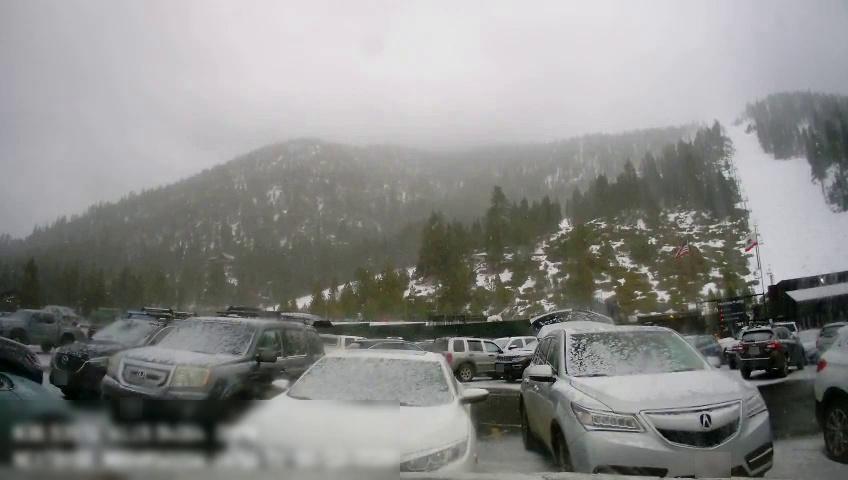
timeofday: Day
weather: Snowy
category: Vehicles | Car
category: Vehicles | Car
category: Vehicles | SUV
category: Vehicles | Truck
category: Vehicles | SUV
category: Vehicles | Car
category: Vehicles | SUV
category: Vehicles | SUV
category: Vehicles | SUV
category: Vehicles | SUV
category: Vehicles | Truck
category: Vehicles | Truck
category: Vehicles | SUV
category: Vehicles | SUV
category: Vehicles | SUV
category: Vehicles | Car
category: Vehicles | Car
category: Vehicles | SUV
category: Drivable Space